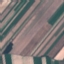
Land use / land cover: AnnualCrop